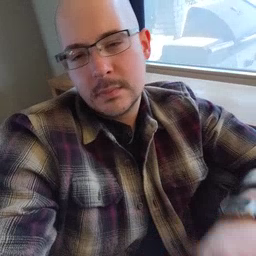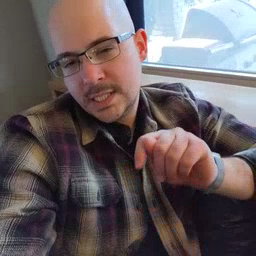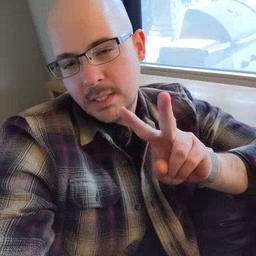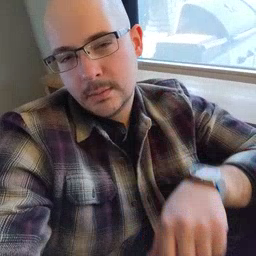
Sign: TV